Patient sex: M
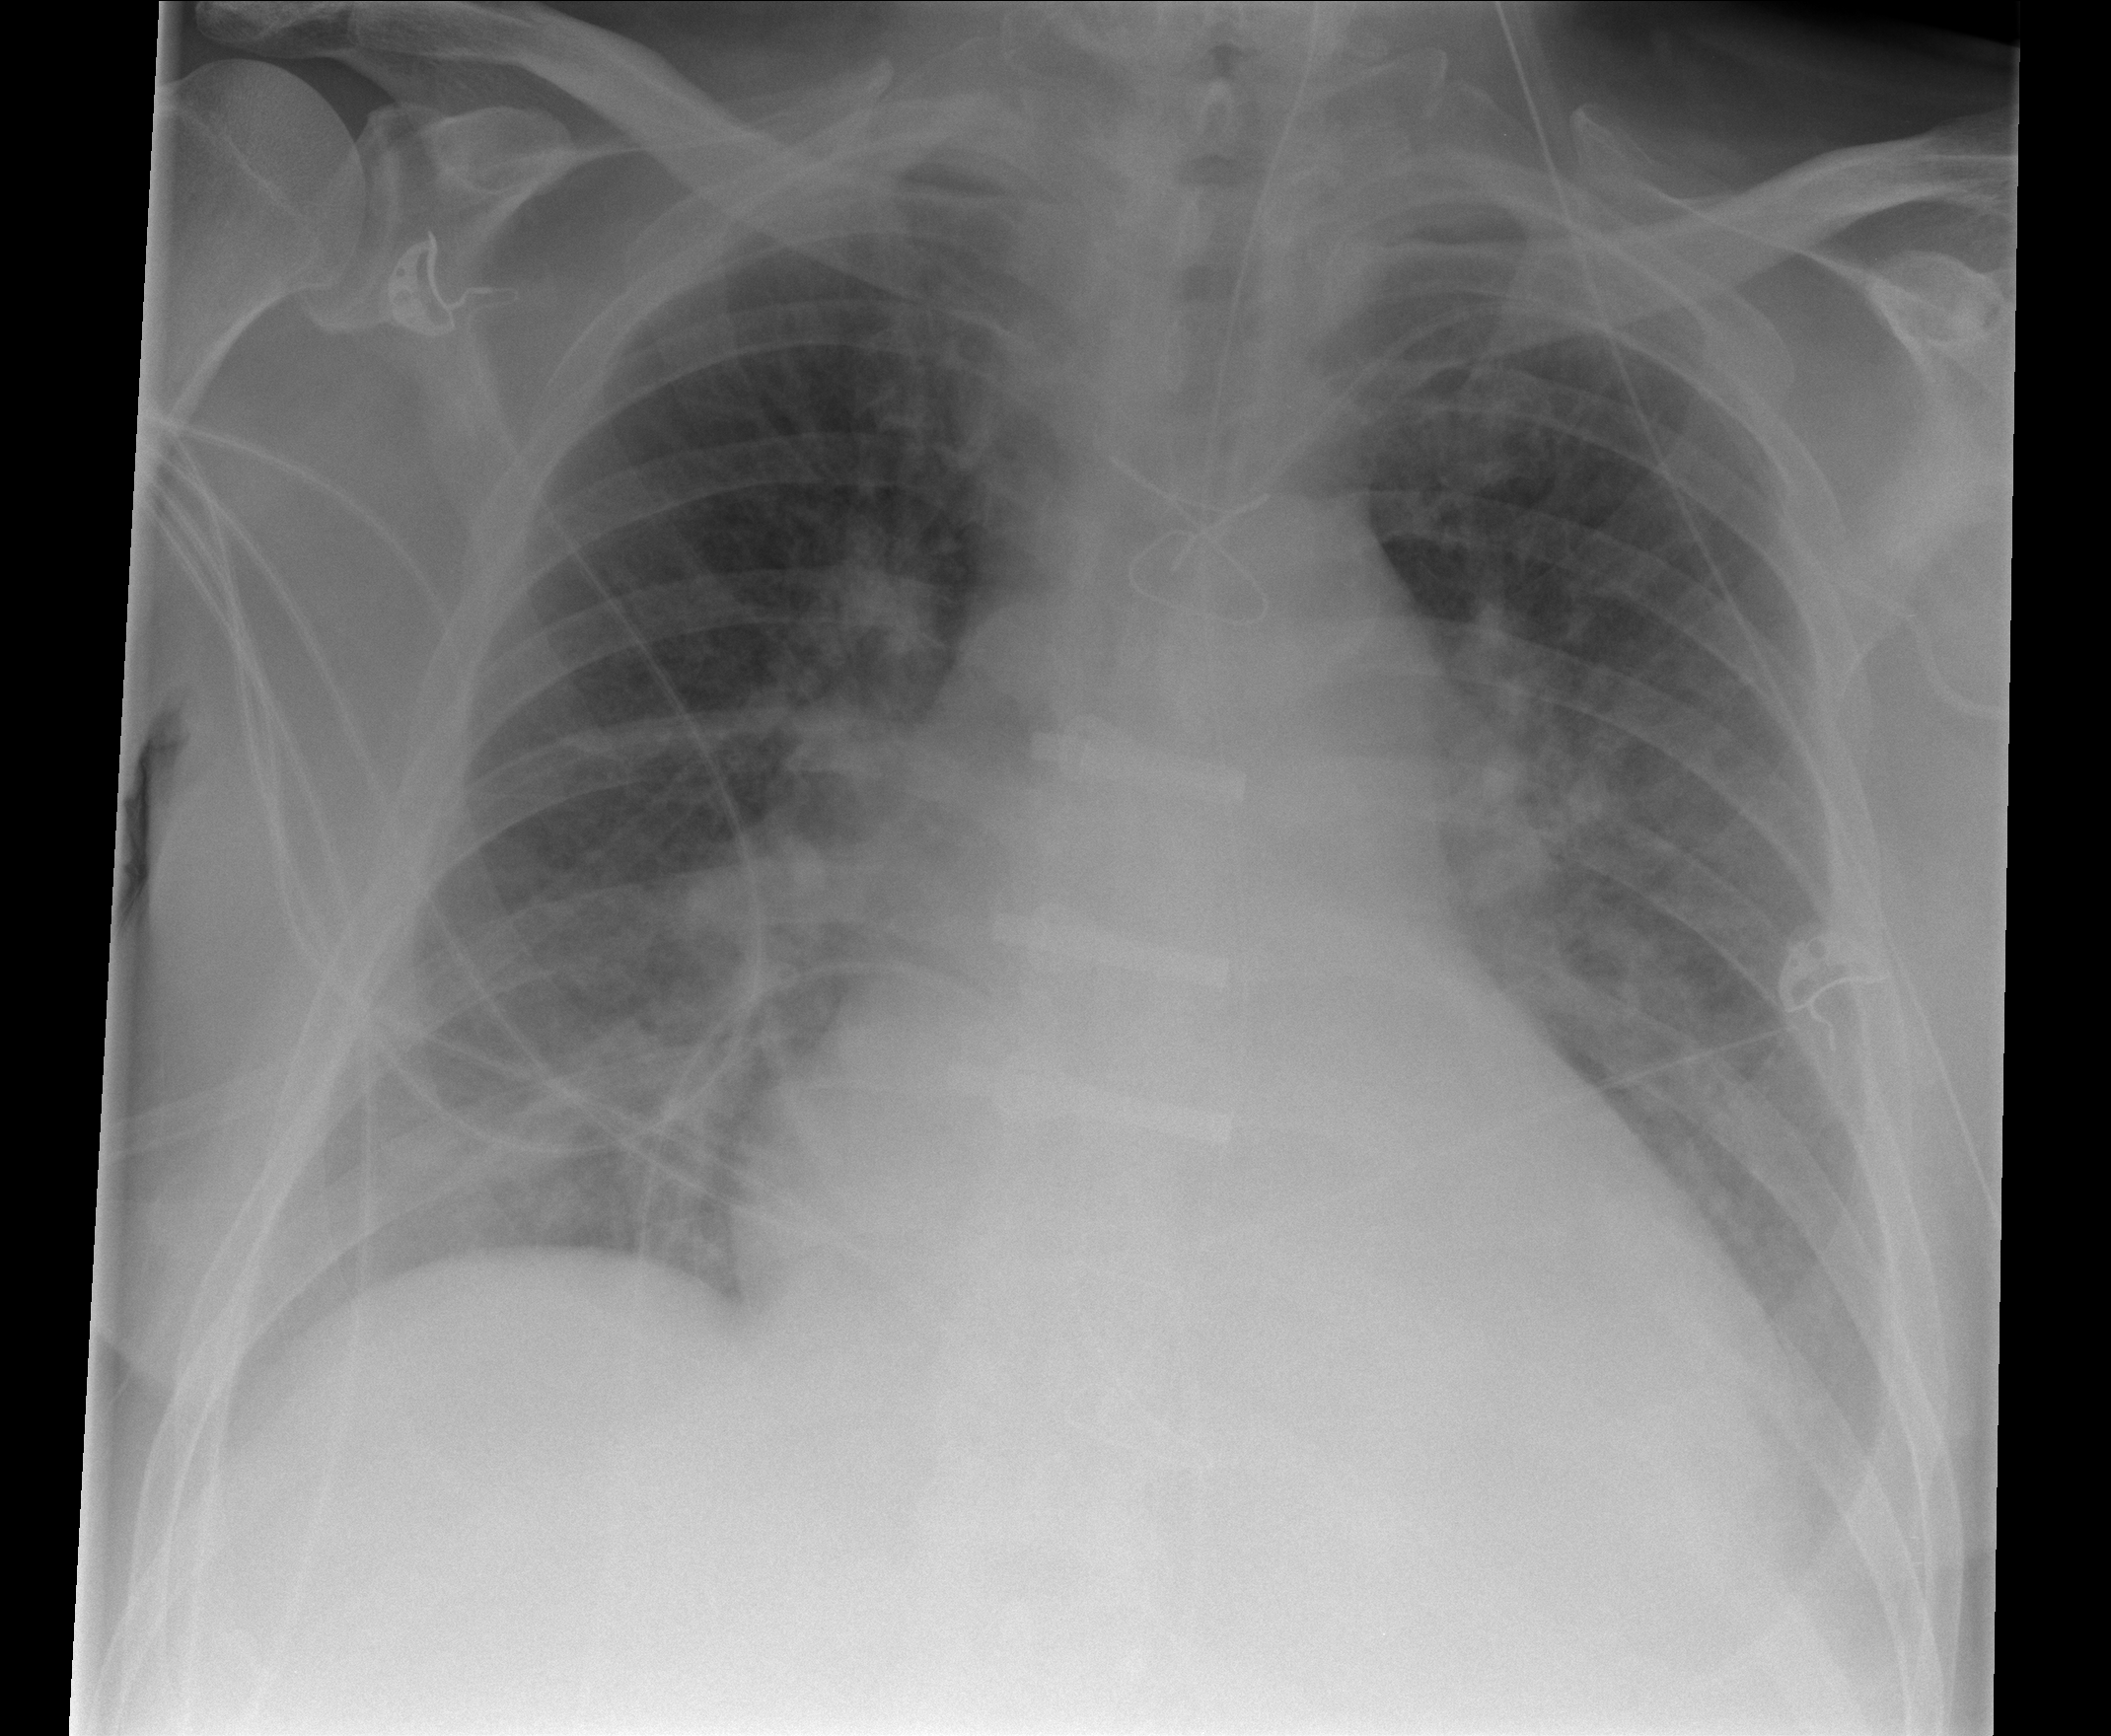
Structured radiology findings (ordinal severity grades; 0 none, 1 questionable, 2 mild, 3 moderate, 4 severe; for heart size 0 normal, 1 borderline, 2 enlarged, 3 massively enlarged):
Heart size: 2
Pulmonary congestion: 2
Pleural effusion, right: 0
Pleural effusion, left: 1
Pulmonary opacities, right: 0
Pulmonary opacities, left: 0
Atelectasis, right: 2
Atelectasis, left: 2